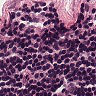
Metastatic tissue present: no